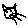
Label: cat